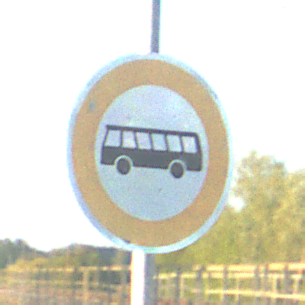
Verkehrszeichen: VerbotKraftomnibusse
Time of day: SunriseSunset
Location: Outdoor (RoadRail)
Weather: Clear
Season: NotSpecified
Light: Natural